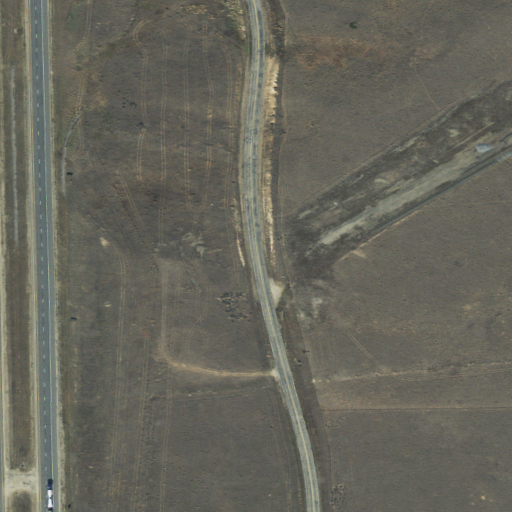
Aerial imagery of gap in Montana named Deer Lodge Pass containing grassland, low intensity development, open development, shrub, and medium intensity development